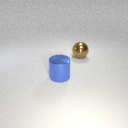
large brown metal sphere to the right of large blue metal cylinder